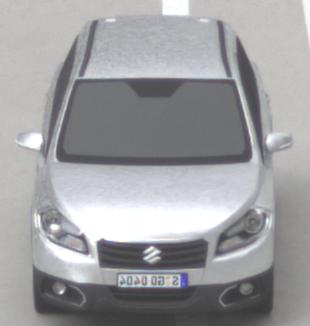
Make: Suzuki
Model: SX4 S-Cross 1.6
Detailed model: SX4 (II) S-Cross
Model produced from: 2013/10
Model produced until: 2015/08
Doors: 5
Color: white
Road condition: dry road
Daytime: midday
Contrast: low contrast